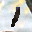
Label: 1